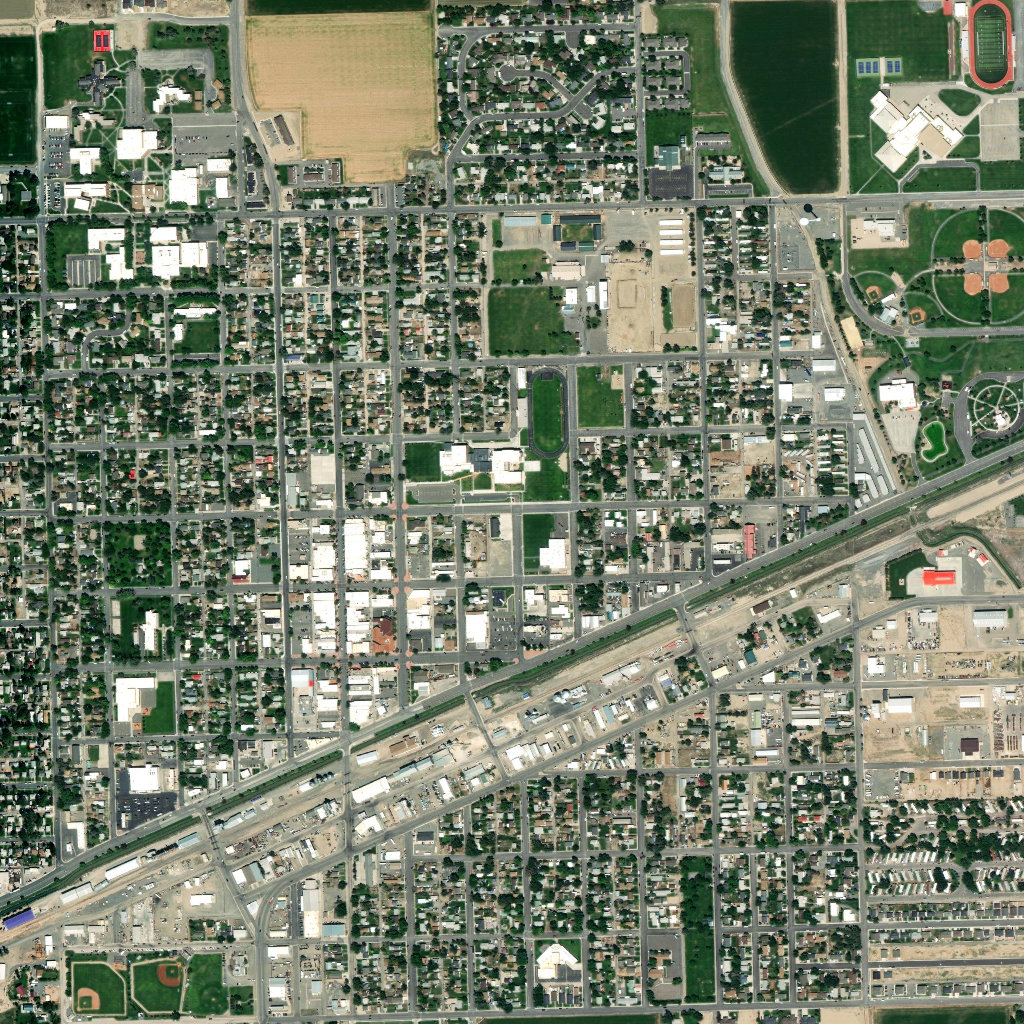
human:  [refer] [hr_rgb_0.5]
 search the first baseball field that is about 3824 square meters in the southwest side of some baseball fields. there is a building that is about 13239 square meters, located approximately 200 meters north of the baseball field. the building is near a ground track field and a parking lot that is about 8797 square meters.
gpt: <box>[[83, 25, 87, 29, 0]]</box>